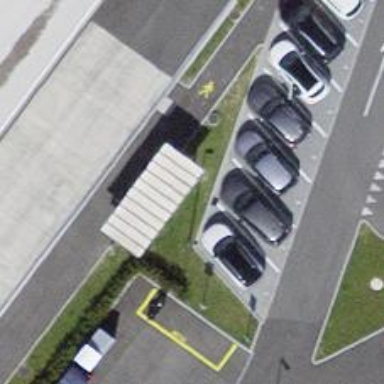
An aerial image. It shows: Bus stop with sheltered platform for public transport.